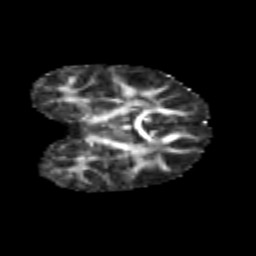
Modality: FA
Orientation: coronal
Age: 6
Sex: female
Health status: healthy